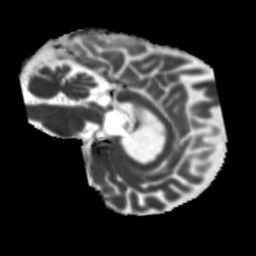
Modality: MD
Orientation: sagittal
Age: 75
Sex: male
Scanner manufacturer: siemens
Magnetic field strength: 3 T
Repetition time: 5.25 s
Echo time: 0.08 s